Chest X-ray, PA view. Patient: 23 years old, sex F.
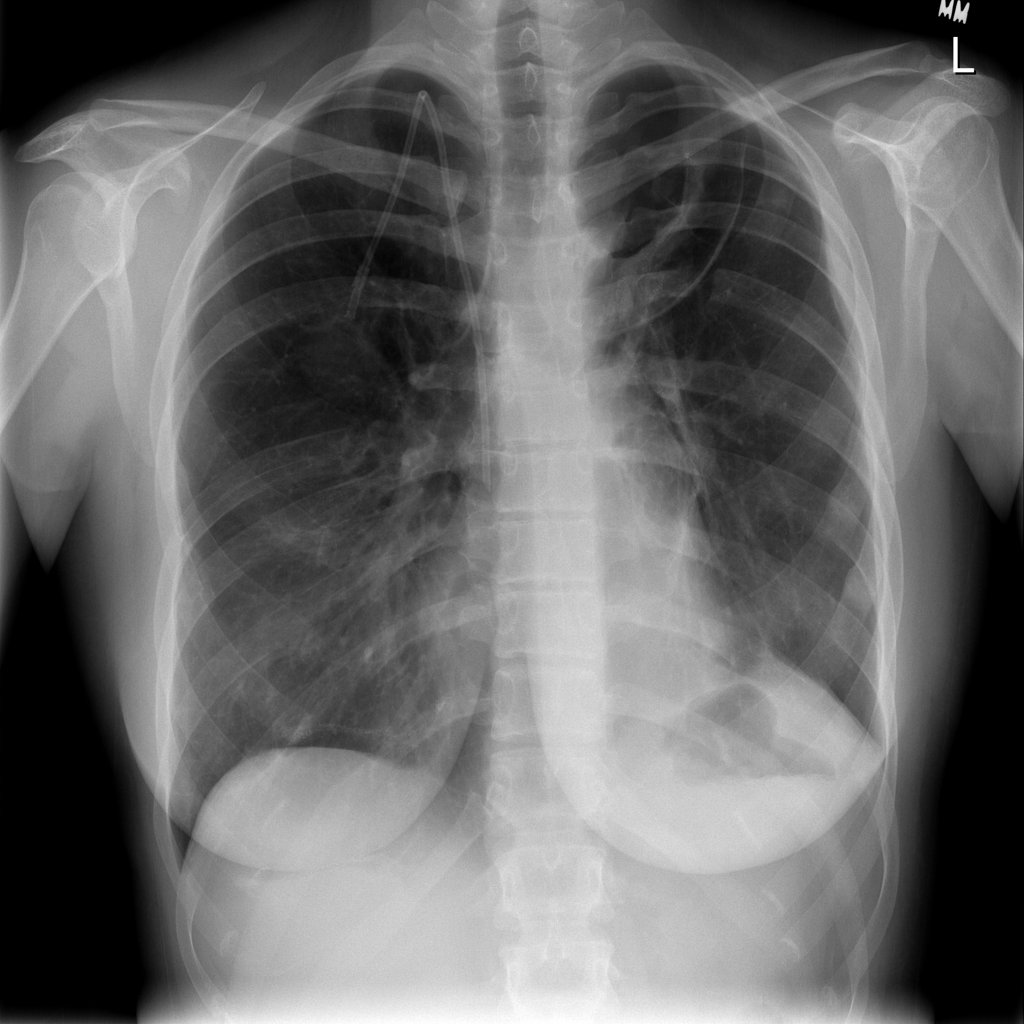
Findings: No Finding